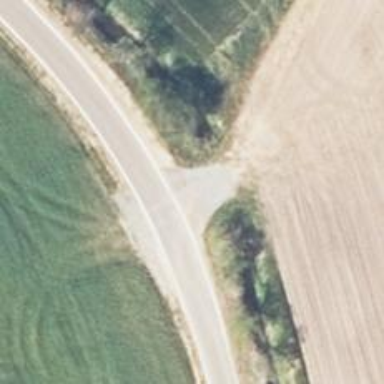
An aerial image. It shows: Track road with bridge.